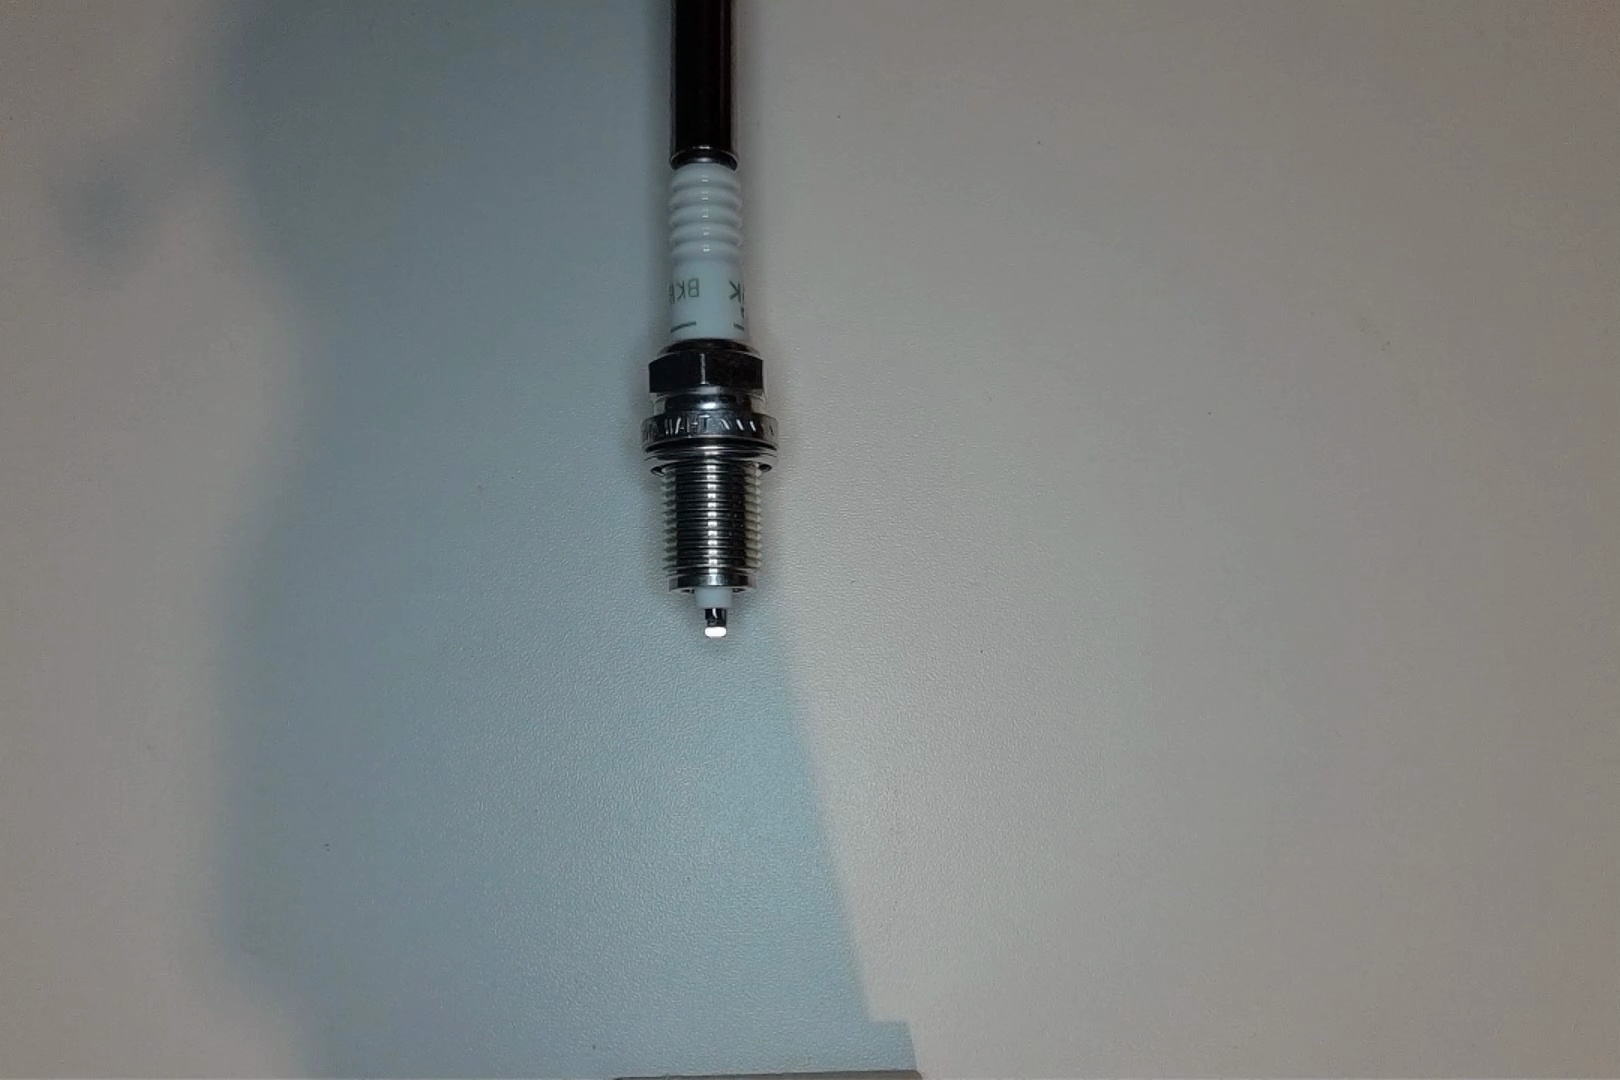
Label: no anomaly